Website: macys
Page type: account-selection
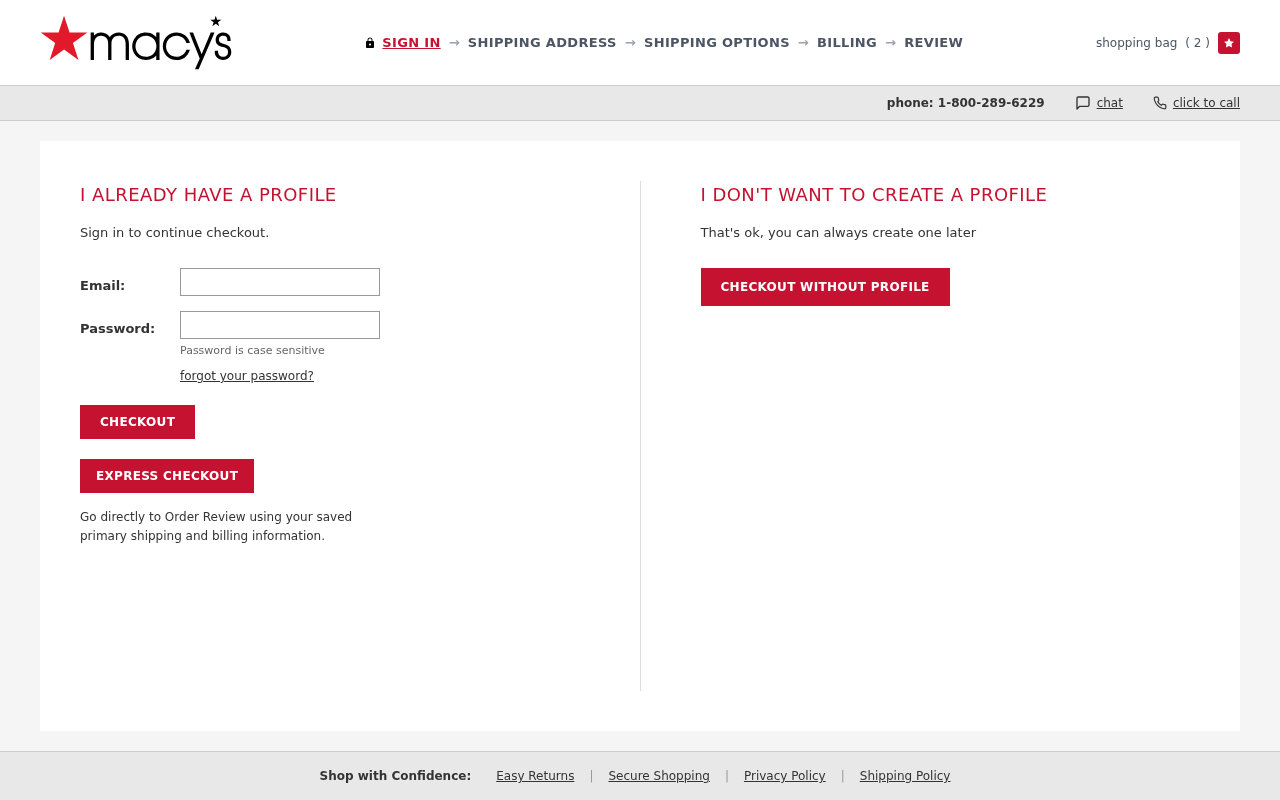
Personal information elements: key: PII_EMAIL
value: jonathangarner@gmail.com
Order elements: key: ORDER_NUM_ITEMS
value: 2